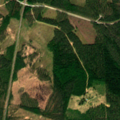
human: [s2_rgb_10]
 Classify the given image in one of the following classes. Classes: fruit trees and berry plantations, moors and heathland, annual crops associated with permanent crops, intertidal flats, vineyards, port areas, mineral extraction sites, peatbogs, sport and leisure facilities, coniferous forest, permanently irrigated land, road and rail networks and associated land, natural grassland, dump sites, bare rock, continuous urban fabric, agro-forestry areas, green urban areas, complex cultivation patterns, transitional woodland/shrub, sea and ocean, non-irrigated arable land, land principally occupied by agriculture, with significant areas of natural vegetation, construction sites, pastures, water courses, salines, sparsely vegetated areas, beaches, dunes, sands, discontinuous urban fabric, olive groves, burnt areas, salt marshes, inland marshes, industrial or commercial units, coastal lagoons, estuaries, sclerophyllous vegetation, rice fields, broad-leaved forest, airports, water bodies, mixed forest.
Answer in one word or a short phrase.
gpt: coniferous forest, transitional woodland/shrub